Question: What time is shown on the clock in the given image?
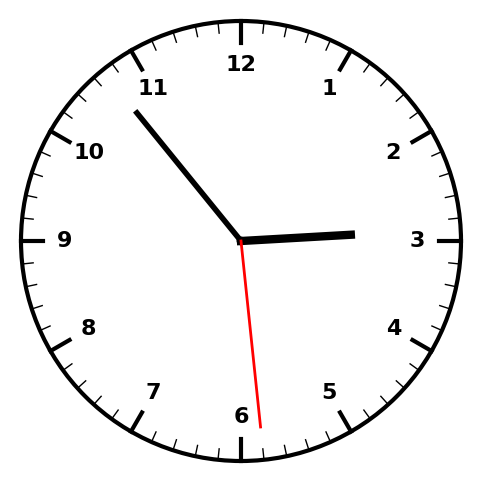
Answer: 02:53:29